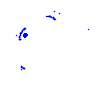
Particle: electron